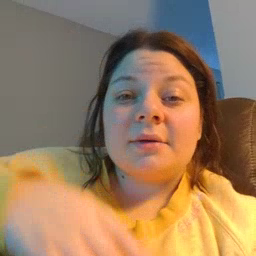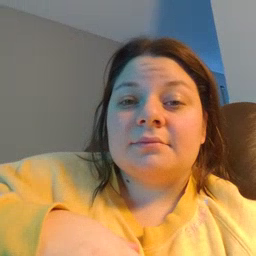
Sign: awake